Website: bh-photo
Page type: cross-sells
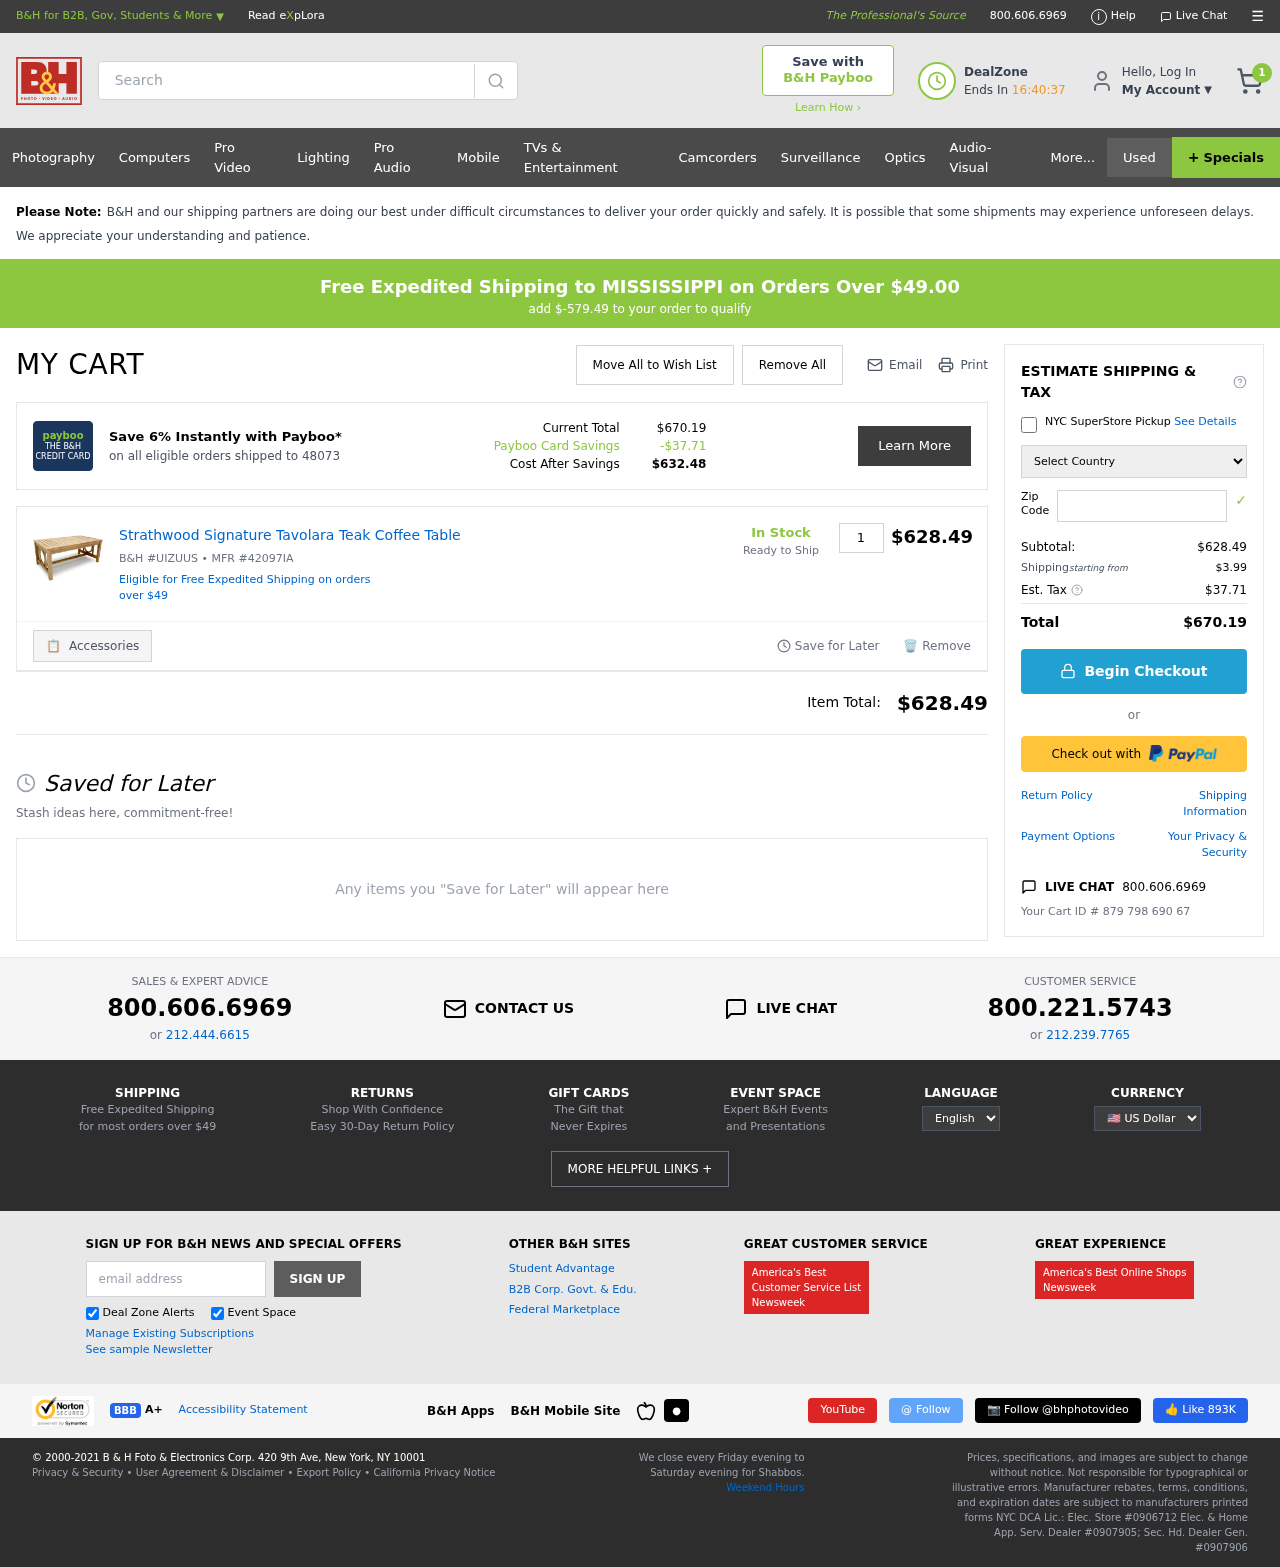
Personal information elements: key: PII_COUNTRY
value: United States
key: PII_POSTCODE
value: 48073
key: PII_STATE
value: MISSISSIPPI
Product elements: key: PRODUCT1_NAME
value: Strathwood Signature Tavolara Teak Coffee Table
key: PRODUCT1_PRICE
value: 628.49
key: PRODUCT1_QUANTITY
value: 1
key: PRODUCT1_SKU
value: B&H #UIZUUS
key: PRODUCT1_MFR
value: MFR #42097IA
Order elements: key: ORDER_NUM_ITEMS
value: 1
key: SHIPPING_THRESHOLD_REMAINING
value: $-579.49
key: ORDER_TOTAL
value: $670.19
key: ORDER_SUBTOTAL
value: $628.49
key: ORDER_SHIPPING_COST
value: $3.99
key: ORDER_TAX
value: $37.71
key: ORDER_ID
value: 879 798 690 67
Search elements: key: HEADER_SEARCH
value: Search
Other elements: key: PAYBOO_SAVINGS
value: -$37.71
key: COST_AFTER_SAVINGS
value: $632.48